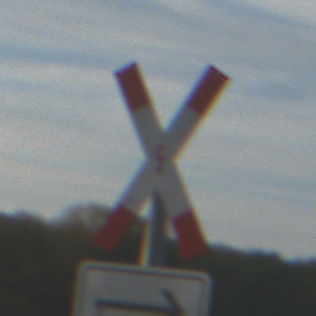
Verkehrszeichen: Andreaskreuz
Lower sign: RichtungsangabeDurchPfeile4
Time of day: SunriseSunset
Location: Outdoor (Nature)
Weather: PartlyCloudy
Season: NotSpecified
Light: Natural